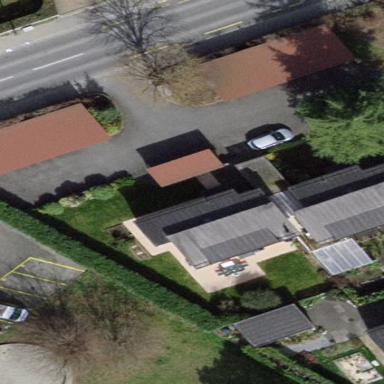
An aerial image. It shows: Garden surrounded by fence.